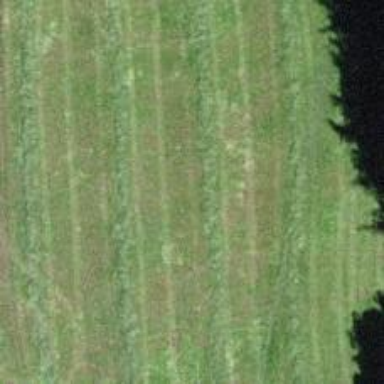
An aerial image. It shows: Grass path for hiking in backcountry area.